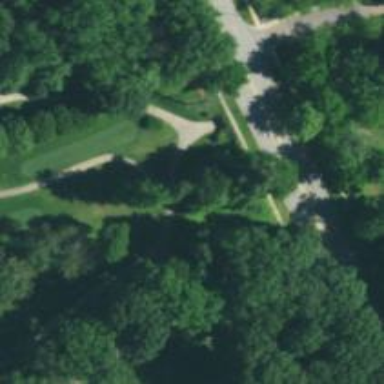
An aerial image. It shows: Well-maintained golf cart path.